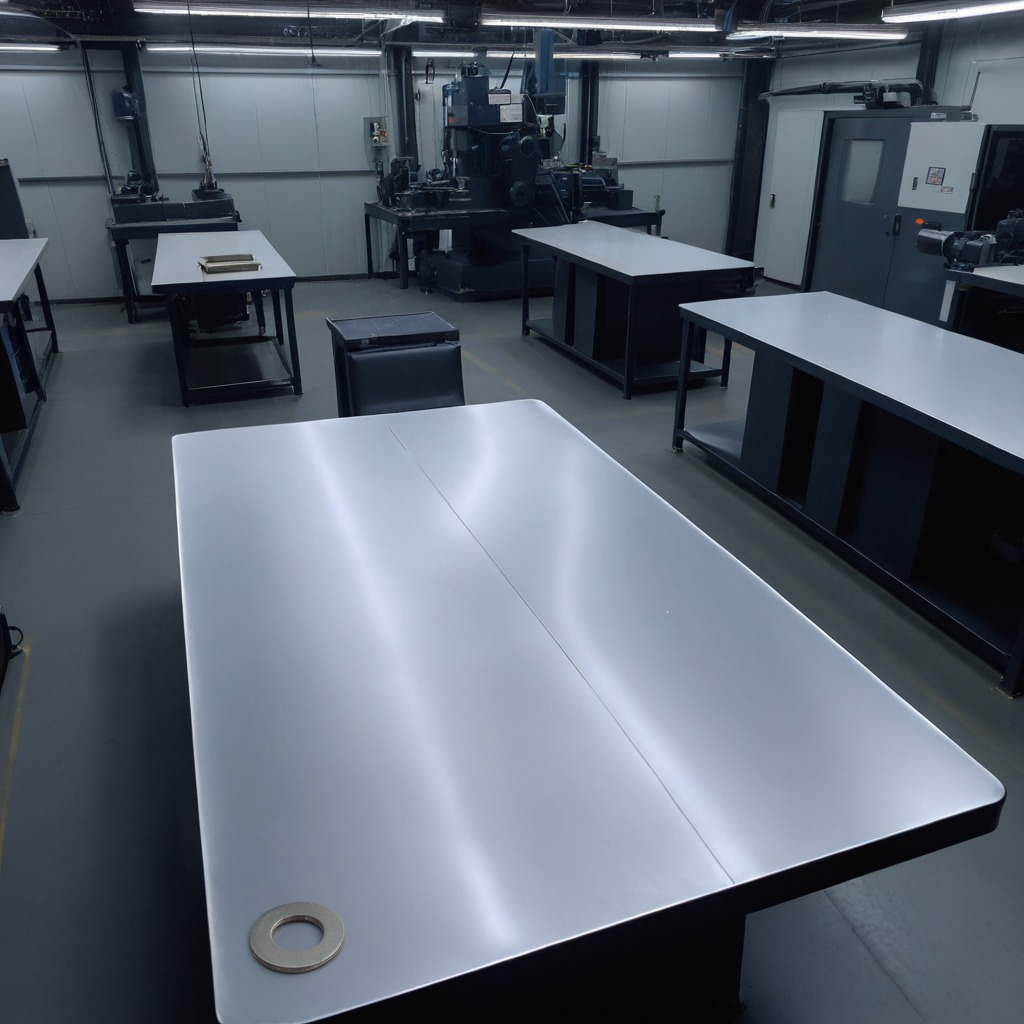
A flat metal washer is lying on the tabletop.